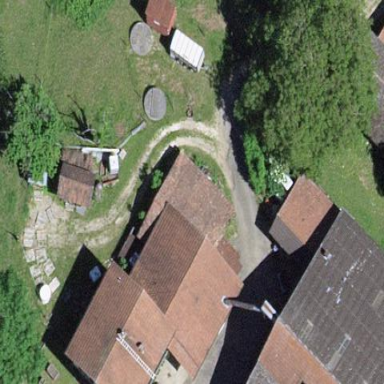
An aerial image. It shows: Farm building.